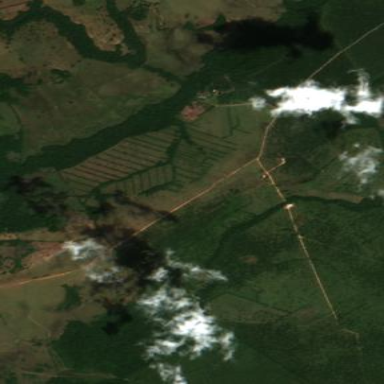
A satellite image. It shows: Orchard with oil palms trees.